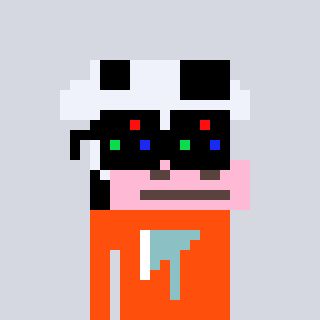
a pixel art character with square black sunglasses, a cow-shaped head and a orange-colored body on a cool background